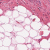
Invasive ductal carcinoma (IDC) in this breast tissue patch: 0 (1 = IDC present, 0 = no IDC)